Platform: macOS
Application: Arc Browser
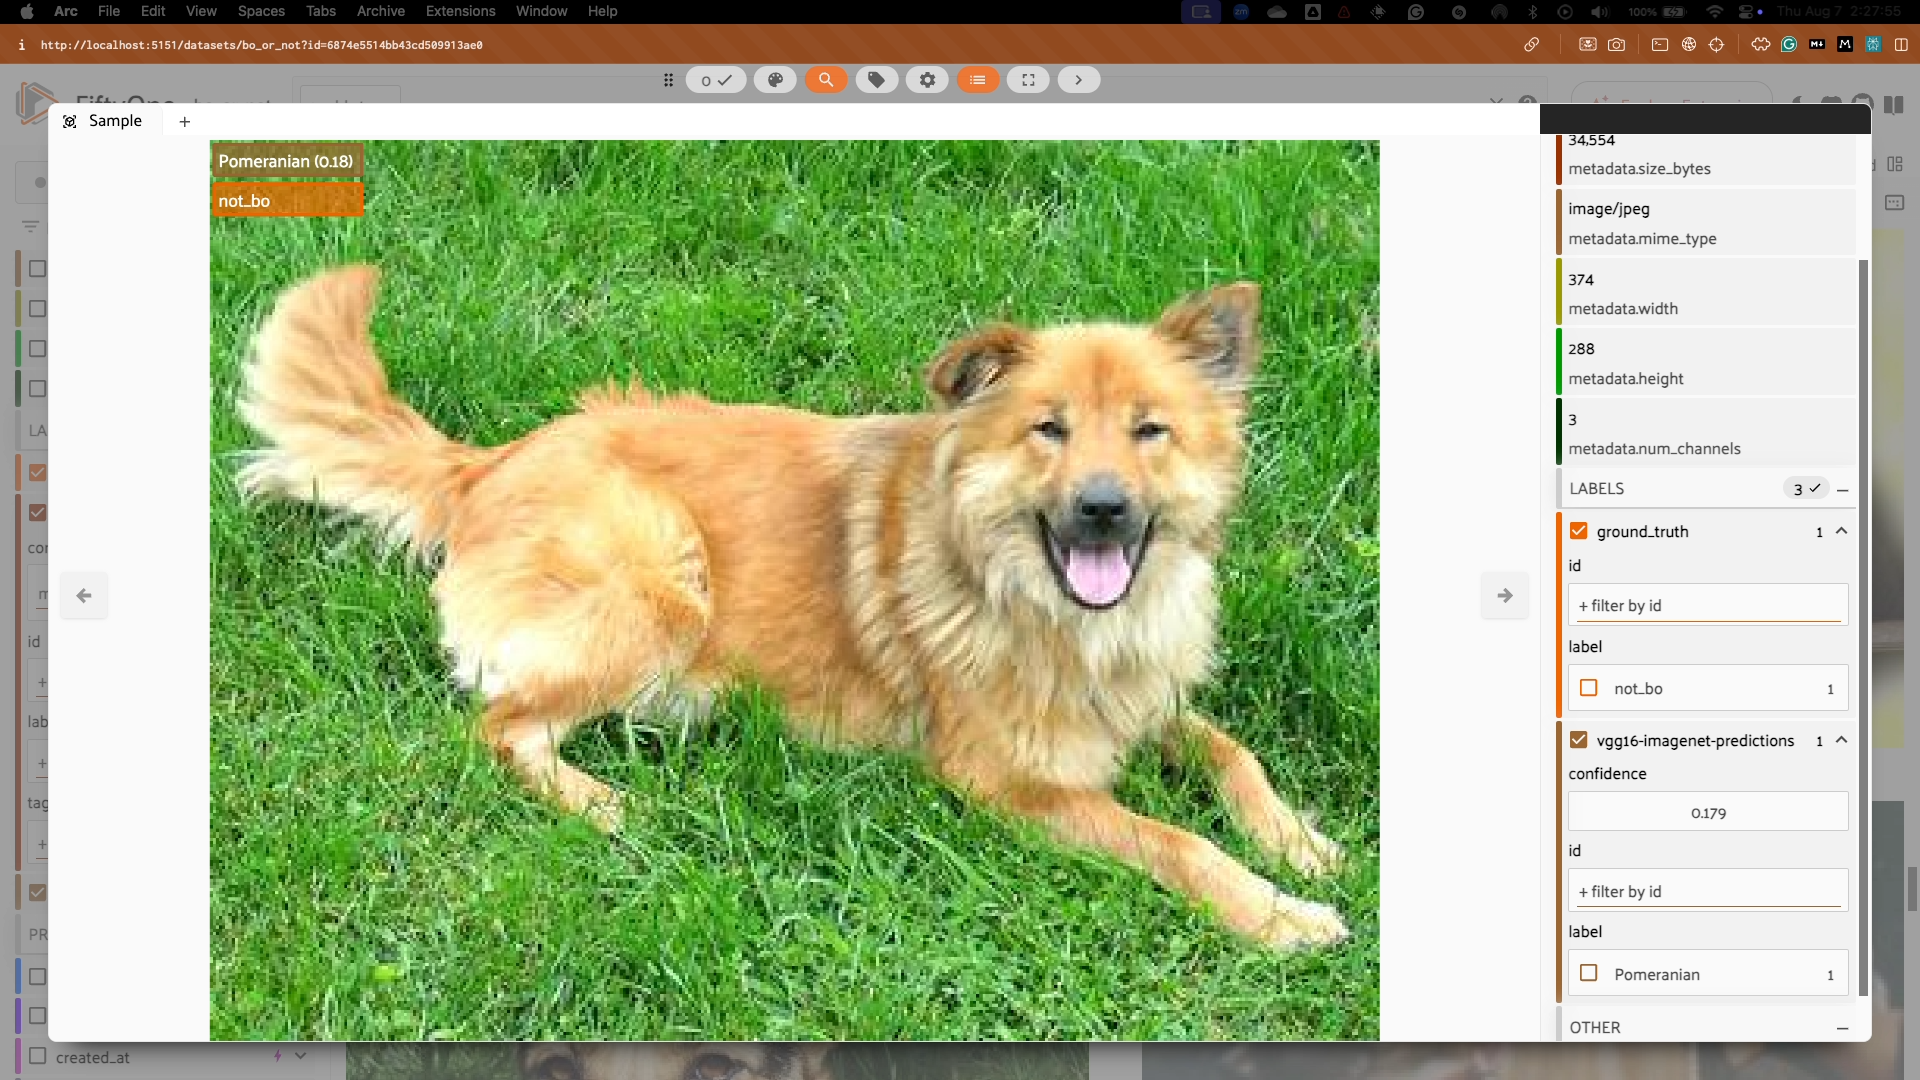
task_description: Locate the actions row in this sample modal
action_type: hover
element_info: Menu Item
steps_since_start: 1